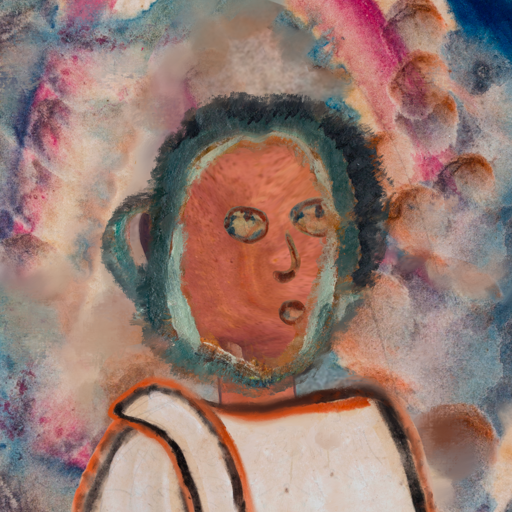
Background: Rupkatha, Head And Neck Side: Mother_And_Son_Mother, Face Side: Orphan, Bust: Roy_Bahadur, Hair Side: Boggyland, Head Accessory: Blank, Second Necklace: Blank, Necklace: Blank, Baby: Blank